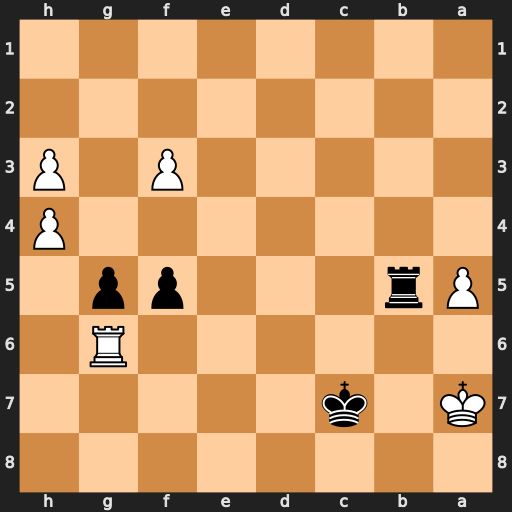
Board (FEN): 8/K1k5/6R1/Pr3pp1/7P/5P1P/8/8
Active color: b
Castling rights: -
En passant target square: -
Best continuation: Rxa5+ Ra6 Rxa6+ Kxa6 gxh4 Kb5 Kd6 Kc4 Ke5 Kd3 Kf4 Ke2 Kg3